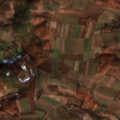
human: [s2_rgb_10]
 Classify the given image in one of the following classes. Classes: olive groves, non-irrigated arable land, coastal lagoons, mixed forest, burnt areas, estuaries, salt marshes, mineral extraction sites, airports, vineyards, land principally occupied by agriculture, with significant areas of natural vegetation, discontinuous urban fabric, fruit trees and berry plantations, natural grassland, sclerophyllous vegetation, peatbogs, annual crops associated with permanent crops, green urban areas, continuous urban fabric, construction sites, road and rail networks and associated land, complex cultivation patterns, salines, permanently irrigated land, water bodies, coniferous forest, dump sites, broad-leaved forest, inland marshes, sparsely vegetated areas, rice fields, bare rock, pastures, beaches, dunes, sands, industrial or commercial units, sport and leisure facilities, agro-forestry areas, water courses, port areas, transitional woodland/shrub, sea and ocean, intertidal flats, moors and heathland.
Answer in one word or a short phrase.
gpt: non-irrigated arable land, land principally occupied by agriculture, with significant areas of natural vegetation, broad-leaved forest